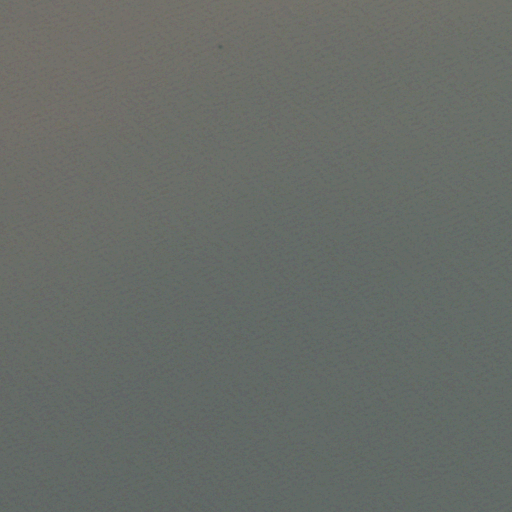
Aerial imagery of island in Louisiana named Sable Island containing only open water